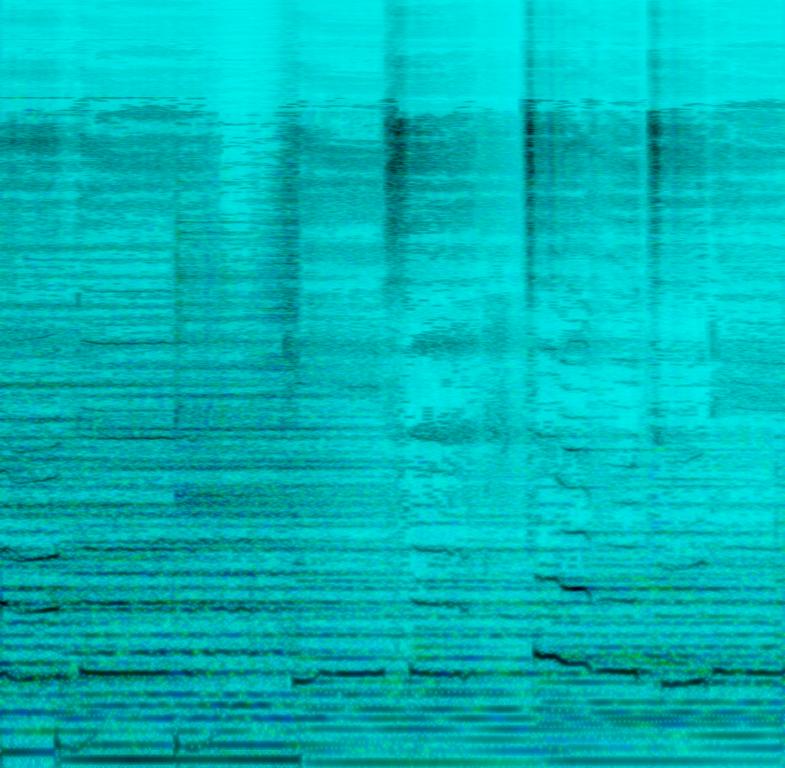
The low quality recording features a soft echoing female vocal singing over mellow piano chords, mellow synth pad chords and reverberant percussion. It sounds soft, mellow, passionate, emotional and sad.